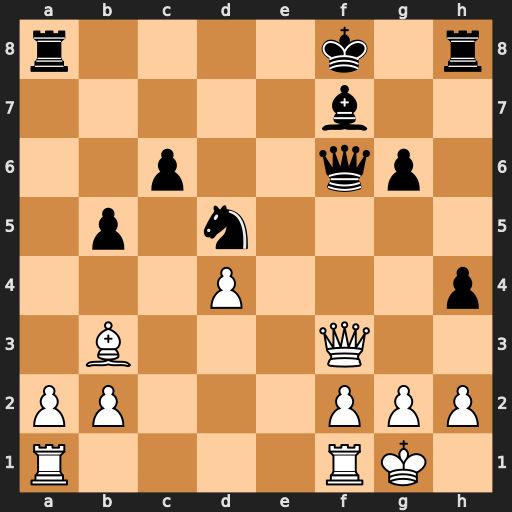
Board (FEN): r4k1r/5b2/2p2qp1/1p1n4/3P3p/1B3Q2/PP3PPP/R4RK1
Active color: w
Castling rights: -
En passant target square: -
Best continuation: Bxd5 Qxf3 Bxf3